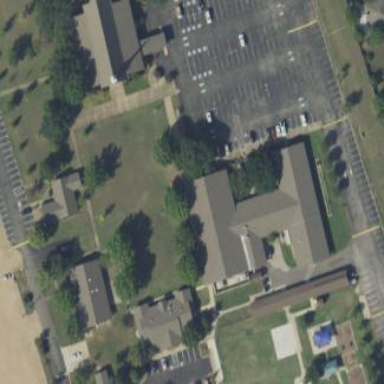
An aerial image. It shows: Beautiful church building.